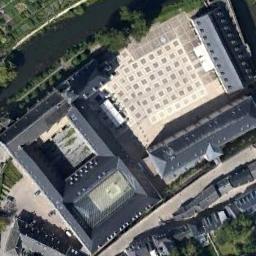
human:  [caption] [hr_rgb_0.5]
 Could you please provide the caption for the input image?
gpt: There is a wide road next to the palace .

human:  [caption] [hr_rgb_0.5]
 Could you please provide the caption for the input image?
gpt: The palace is surrounded by trees next to the water .

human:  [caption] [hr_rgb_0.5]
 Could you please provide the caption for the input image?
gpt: The dark gray palace has some courtyards and a river is next to the palace .

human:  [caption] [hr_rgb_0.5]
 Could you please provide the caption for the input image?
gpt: There are some trees near the palace .

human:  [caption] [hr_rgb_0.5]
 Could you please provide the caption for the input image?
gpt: There are some green trees and a river beside the black palace .